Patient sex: M
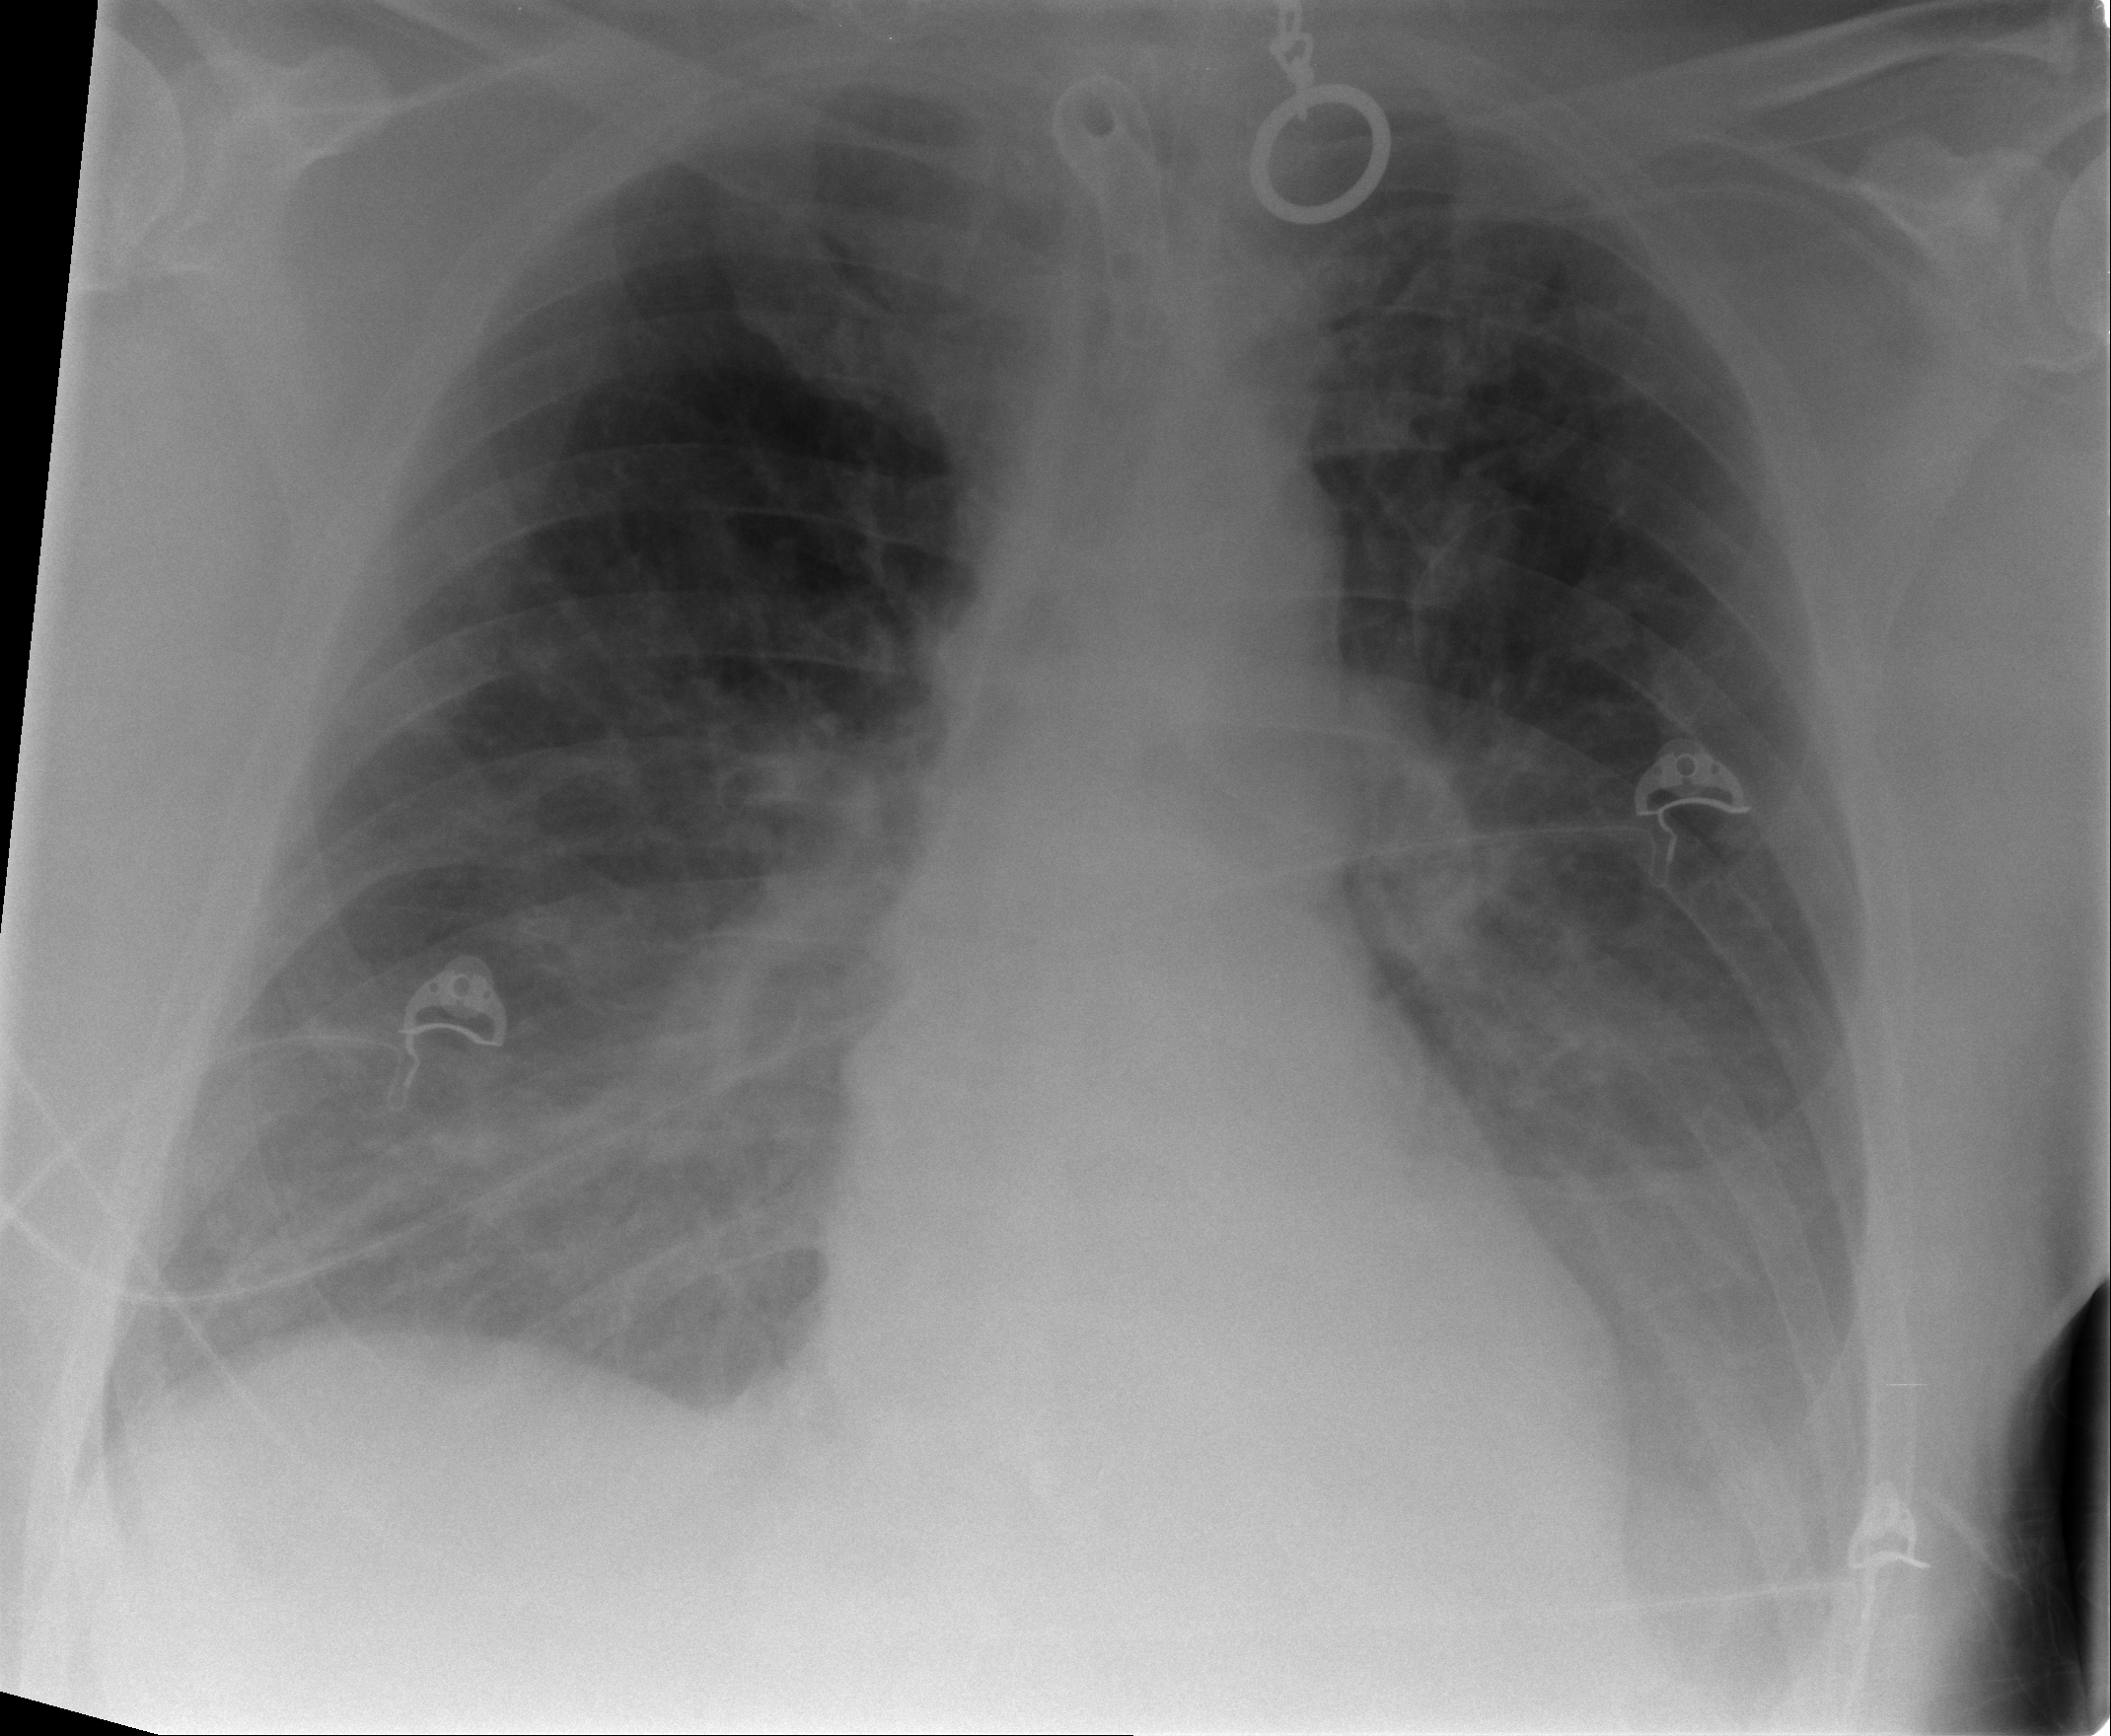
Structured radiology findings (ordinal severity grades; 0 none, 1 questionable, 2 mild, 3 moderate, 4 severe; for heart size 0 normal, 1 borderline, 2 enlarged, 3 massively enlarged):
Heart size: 0
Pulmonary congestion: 2
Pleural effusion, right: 0
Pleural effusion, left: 2
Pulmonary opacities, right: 1
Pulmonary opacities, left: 0
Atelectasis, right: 3
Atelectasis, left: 3